Question: I'm currently working on a project where everything is horribly mixed with everything. Every file include some others etc..
I want to focus a separating part of this spaghetti code into a library which has to be completely independent from the rest of the code.
The current problem is that some functions of my library use some functions declared somewhere else, hence my library is including some other files contained in the project, which is not conform with the requirement "independent from the rest of the code".
It goes without saying that I can't move in my library.
My first idea to tackle this problem was to implement a public interface such as described bellow :

But I can't get it to work. Is my global pattern a way I could implement it or is there another way, if possible, to interface two functions without including one file in another causing an unwanted dependency.
How could I abstract my ExternalClass so my library would still be independent of the rest of my code ?
Edit 1:
'''
#include "lib/InterfaceInternal.h"
class External : public InterfaceInternal {
private:
void ExternalFunction() {};
public:
virtual void InterfaceInternal_foo() override {
ExternalFunction();
};
};
'''
'''
#pragma once
#include "InterfaceInternal.h"
class Internal {
// how can i received there the InterfaceInternal_foo overrided in External.h ?
};
'''
'''
#pragma once
class InterfaceInternal {
public:
virtual void InterfaceInternal_foo() = 0;
};
'''
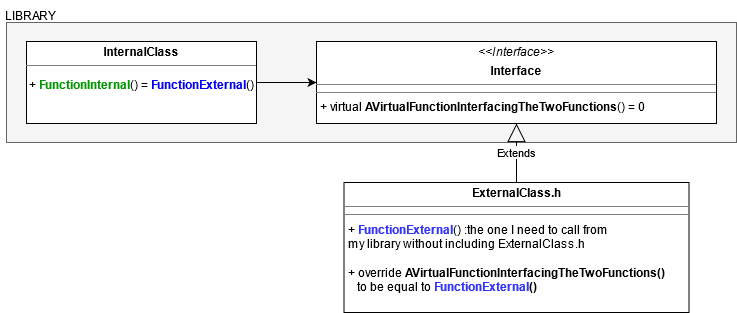
Answer: You can do like you suggested, override the internal interface in your external code. Then
> // how can i received there the InterfaceInternal_foo overrided in External.h ?
just pass a pointer/reference to your 'class External' that extends 'class InterfaceInternal'. Of course your 'class Internal' needs to have methods that accept 'InterfaceInternal*'.
Or you can just pass the function to your internal interface as an argument. Something around:
'''
class InterfaceInternal {
public:
void InterfaceInternal_foo(std::function<void()> f);
};
'''
or more generic:
'''
class InterfaceInternal {
public:
template <typename F> // + maybe some SFINAE magic, or C++20 concept to make sure it's actually callable
void InterfaceInternal_foo(F f);
};
'''